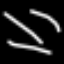
Label: line